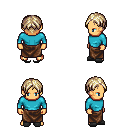
a pixel art fantasy rpg character, male body template, human, tanned skin, teal long-sleeve shirt, robe skirt, white blonde parted hairstyle, gray slippers, four views (front, back, left, right), 2x2 character sprite sheet, small pixel art, hard edges, no anti-aliasing